Question: I have this code:
'''
require(reshape2)
library(ggplot2)
library(RColorBrewer)
df <- read.csv("https://dl.dropboxusercontent.com/u/73950/moduVSmnc.csv")
breaks1 <- seq(1.85,2.5,by=0.05)
gg <- aggregate(mnc~cut(apl,breaks=breaks1,
labels=format(breaks1[-1],nsmall=2))+modu,df,mean)
colnames(gg)<- c("apl","modu","mnc")
gg$modu <- as.factor(gg$modu)
library(ggplot2)
library(RColorBrewer)
ggplot(gg) +
geom_tile(aes(x=modu,y=apl,fill=mnc))+
scale_fill_gradientn(colours=rev(brewer.pal(10,"Spectral"))) +
coord_fixed()
'''
which produces:

Now, I'd like this plot to show all values under 40 as dark blue (as if value was 0), and then start smoothly moving to green, yellow, orange, red and dark red (brewer's spectral colour scale) until maximum value.
How to achieve this with ggplot2?
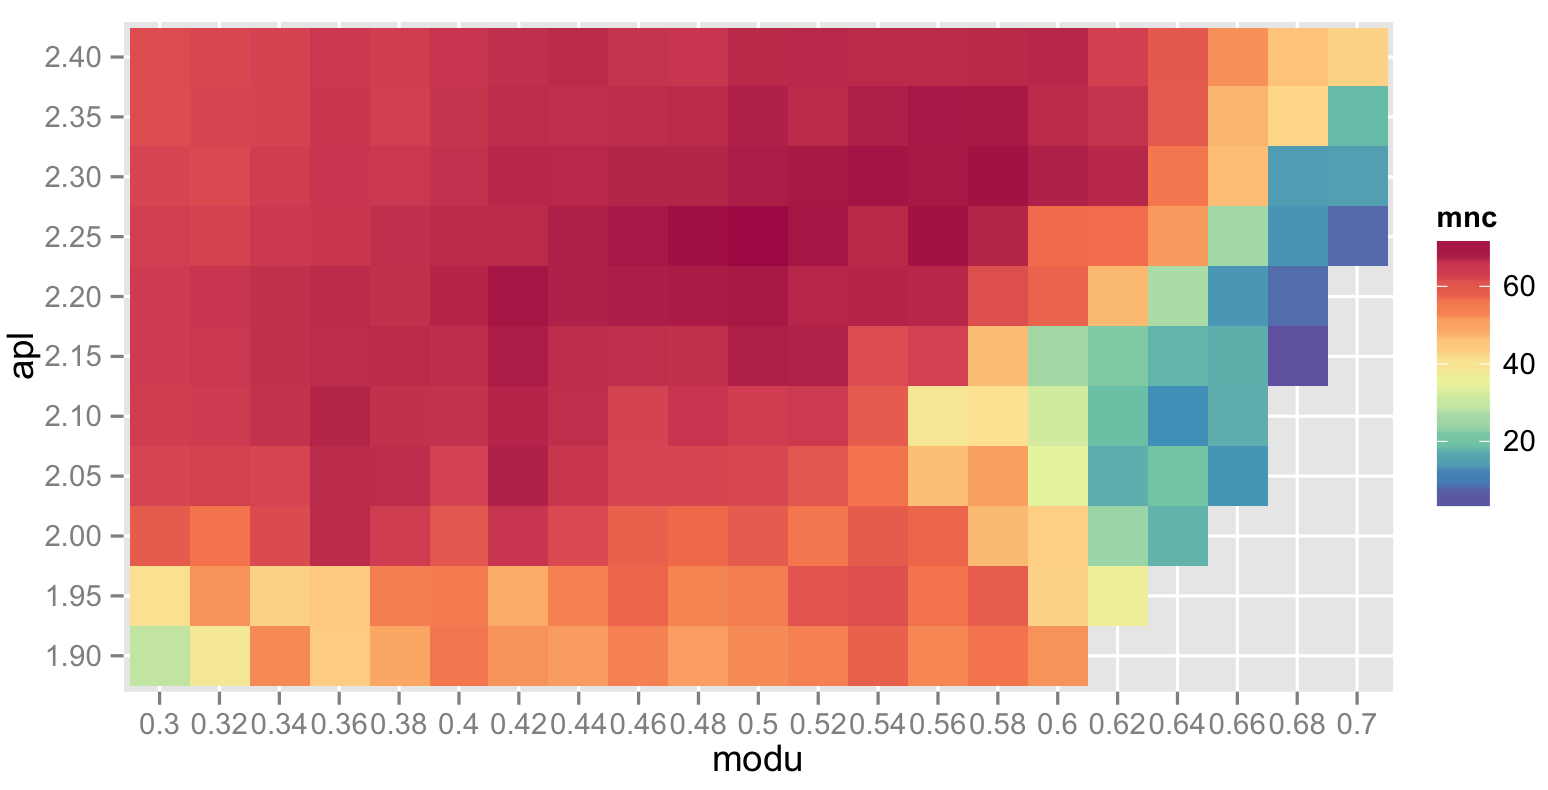
Answer: I am not sure if I understood your question correctly. Why not remap all 'mnc'<40 to 40 and recolor?
'''
gg$mnc2<-gg$mnc
gg$mnc2[gg$mnc2<40]<-40
ggplot(gg) +
geom_tile(aes(x=modu,y=apl,fill=mnc2))+
scale_fill_gradientn(colours=rev(brewer.pal(11,"Spectral"))) +
coord_fixed()
'''